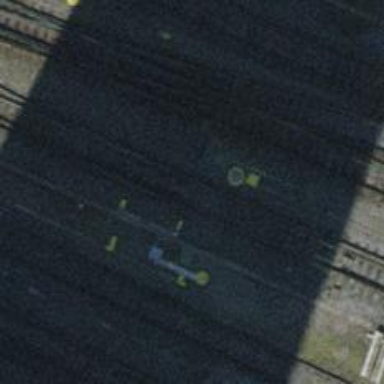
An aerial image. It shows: Railway siding with one electrified track and contact line.